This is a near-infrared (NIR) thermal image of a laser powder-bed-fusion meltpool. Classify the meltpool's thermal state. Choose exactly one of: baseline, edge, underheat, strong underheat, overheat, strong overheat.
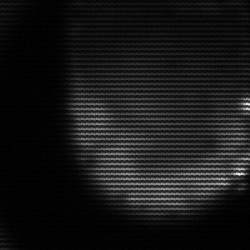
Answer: edge